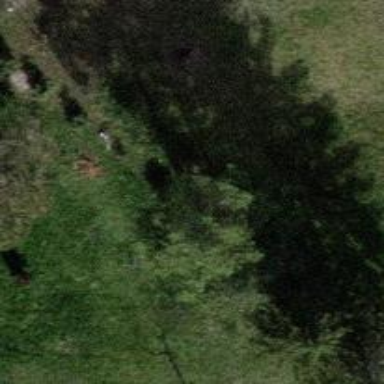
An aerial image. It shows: Evergreen needle-leaved tree.